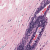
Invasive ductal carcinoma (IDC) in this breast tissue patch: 0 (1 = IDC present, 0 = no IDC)